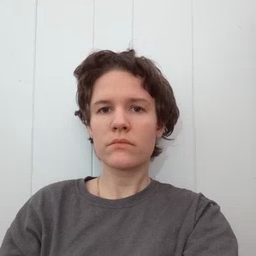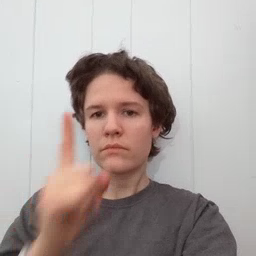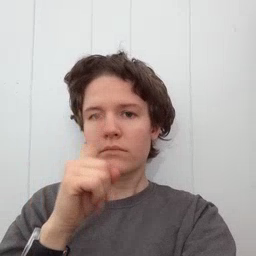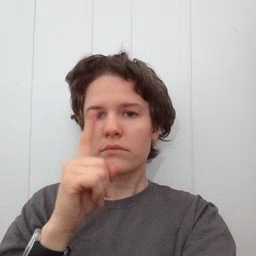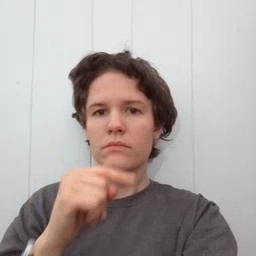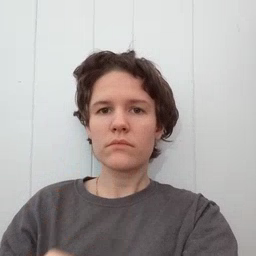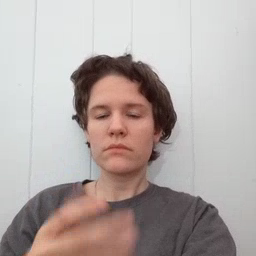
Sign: mouse